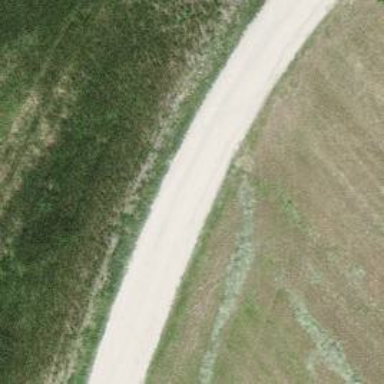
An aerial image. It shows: Gravel track with grade3 tracktype.